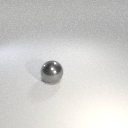
large gray metal sphere